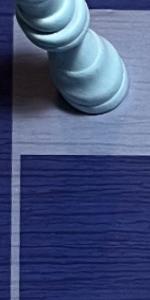
Label: Empty